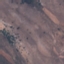
Label: HerbaceousVegetation